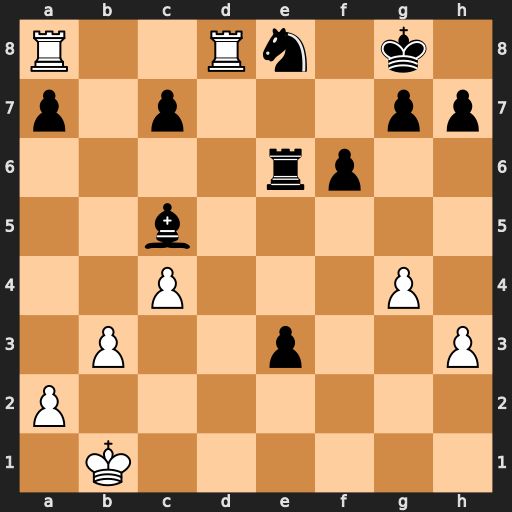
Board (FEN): R2Rn1k1/p1p3pp/4rp2/2b5/2P3P1/1P2p2P/P7/1K6
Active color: w
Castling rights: -
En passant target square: -
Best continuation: Rxe8+ Rxe8 Rxe8+ Kf7 Re4